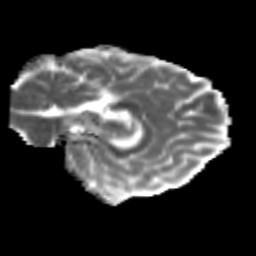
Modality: MD
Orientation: sagittal
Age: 21
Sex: female
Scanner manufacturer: siemens
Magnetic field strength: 3 T
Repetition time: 3.5 s
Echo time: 0.113 s